Question: How could one go about dynamically generating a shape like this in CSS3:

Ignore the borders, as the important aspects are:
'''
- The gradient in the arrow body, and that the gradient lasts from the tip to the end of the arrow.
- The length of the square part will vary.
'''
I tried the regular ':after' method of adding a triangle to the end of a 'div' element, but I couldn't get the gradient to span both the tip and the body properly.
Fiddle: <URL>
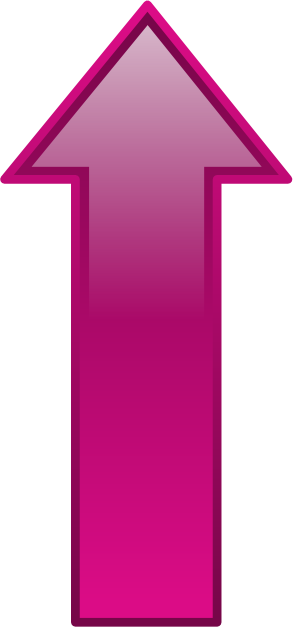
Answer: You can try something like this - <URL>
'''
div {
width: 50px;
height: 100px;
position: relative;
margin: 100px;
background: -webkit-linear-gradient(top, #1e5799 0%,#2989d8 100%);
background: -moz-linear-gradient(top, #1e5799 0%, #2989d8 100%);
}
div:after {
z-index: -1;
content: "";
display: block;
position: absolute;
left: -125px;
top: -51px;
margin: 100px;
height: 100px;
width: 100px;
background: #c00;
-webkit-transform:rotate( -45deg );
-moz-transform:rotate( -45deg );
transform:rotate( -45deg );
background: -webkit-linear-gradient(45deg, #1e5799 0%, #2989d8 50%, #ffffff 50%, #ffffff 100%);
background: -moz-linear-gradient(45deg, #1e5799 0%, #2989d8 50%, #ffffff 50%, #ffffff 100%);
}
'''